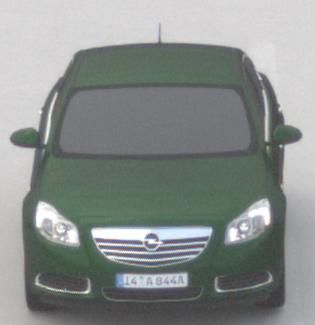
Make: Opel
Model: Insignia 1.6
Detailed model: Insignia (A) Notch Back
Model produced from: 2008/11
Model produced until: 2008/12
Doors: 4
Color: green
Road condition: dry road
Daytime: midday
Contrast: low contrast